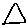
Label: triangle